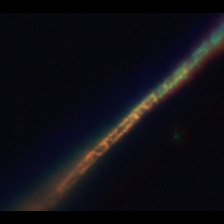
Taxon: Chaetoceros
Group: Diatoms